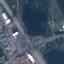
Land use / land cover class: Highway